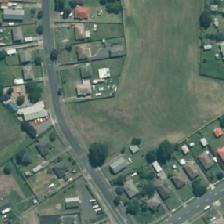
Land cover: urban_parkland